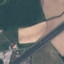
Label: Highway